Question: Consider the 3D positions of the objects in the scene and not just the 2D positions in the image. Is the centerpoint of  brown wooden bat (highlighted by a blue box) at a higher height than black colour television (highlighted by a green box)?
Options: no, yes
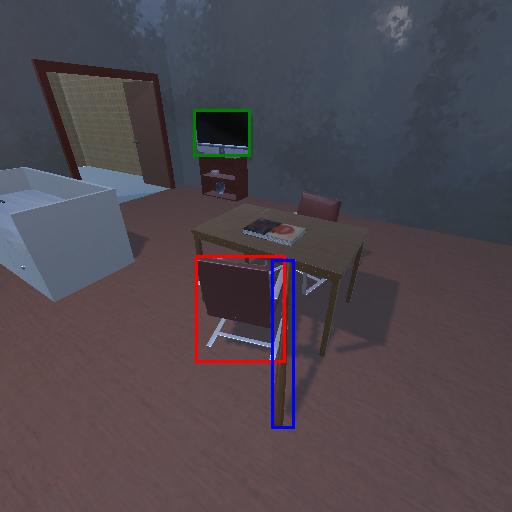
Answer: no